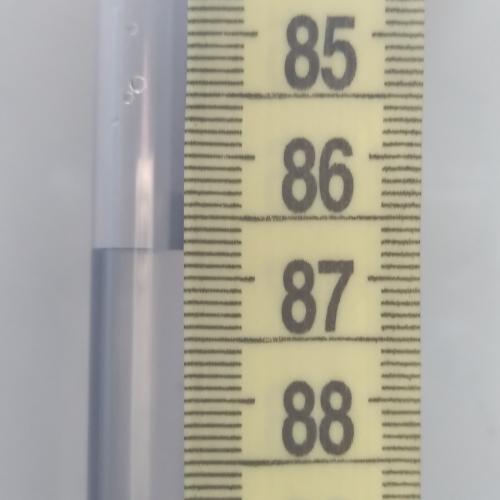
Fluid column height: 86.8 cm